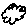
Label: cloud